Question: To begin with, I have seen a few similar questions to the one I am about to ask but none of them answer the question I have.
I have a div tag and have increased the height to 100%. However the div tag is remaining the same size?
My first question is why?
and my second question is: How to get the dive tag to respond the size I want?

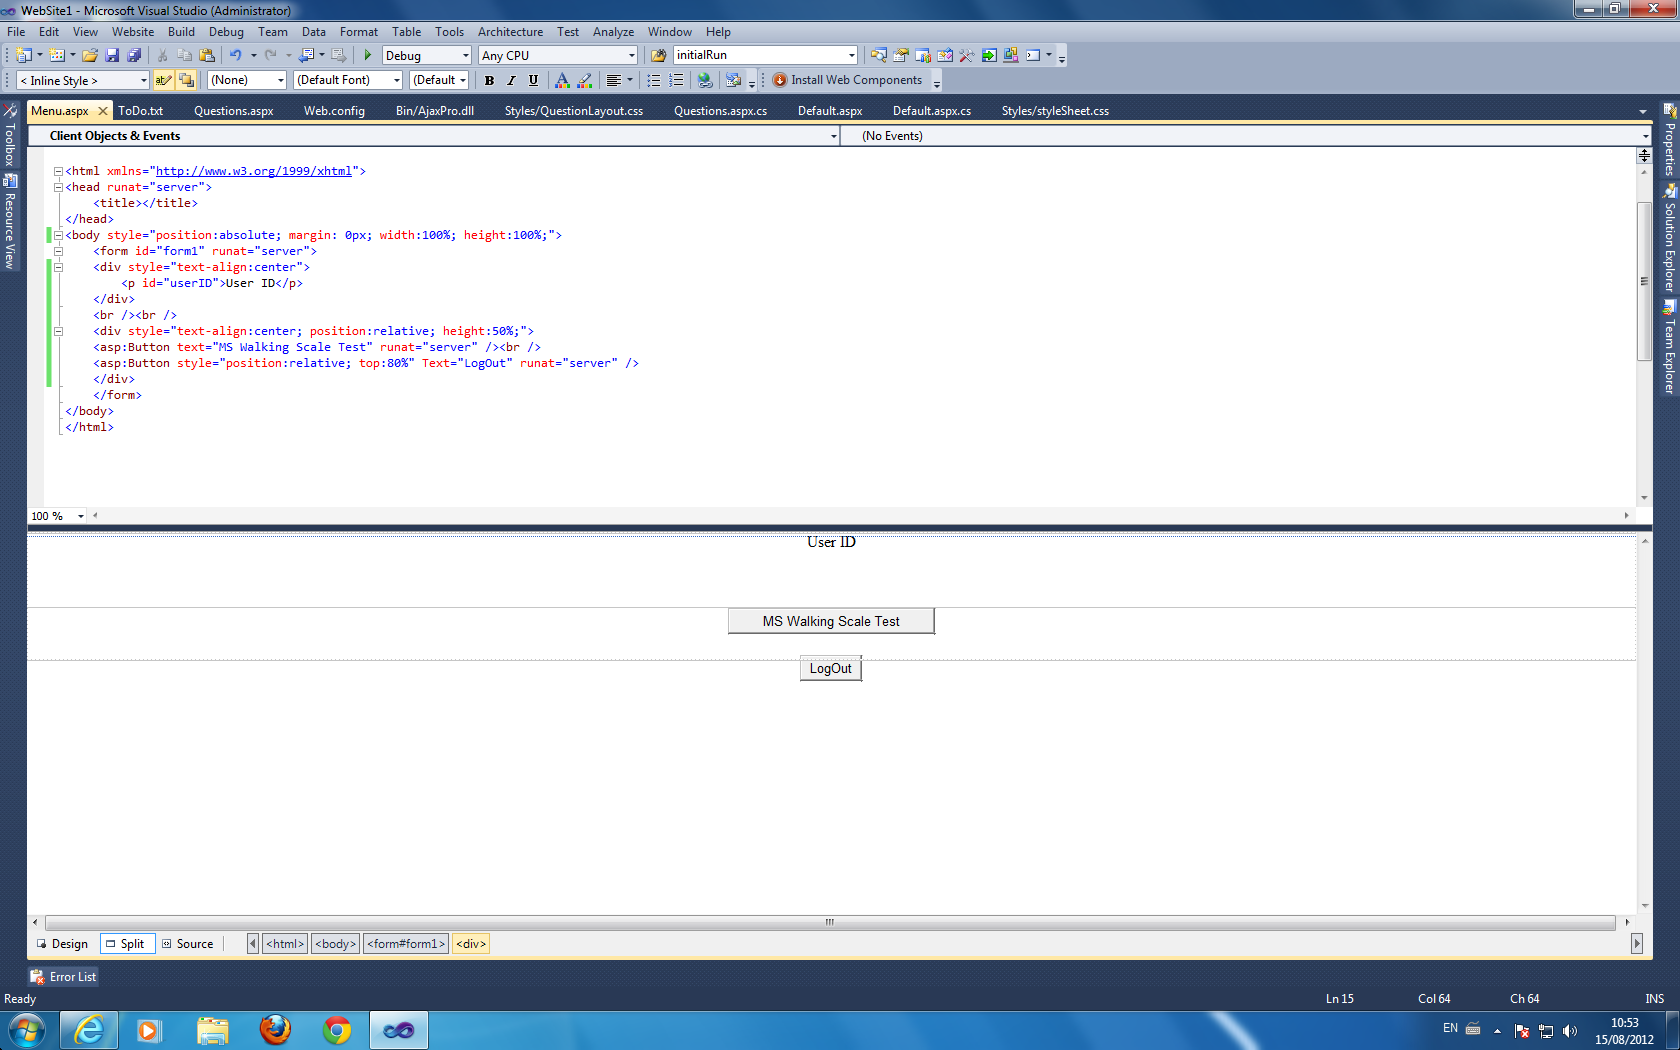
Answer: The Div tag height 100% is equal to the height of the container that the Div is inside. Try setting a min-height in your CSS if you are wanting to achieve a minimum set size for the Div.
'''
{
min-height: 200px;
}
'''